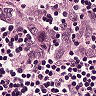
Metastatic tissue present: yes